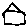
Label: house